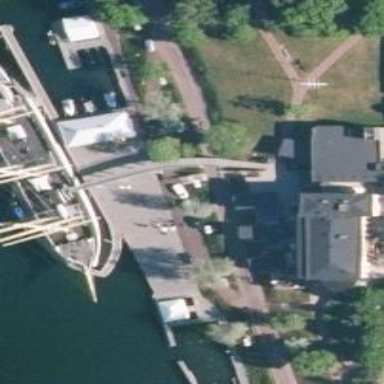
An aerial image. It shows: Man-made pier.